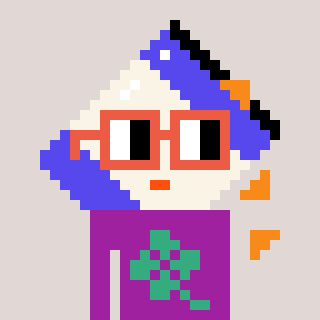
a pixel art character with square orange glasses, a chips-shaped head and a magenta-colored body on a warm background